Aerial crown-view tile of a tropical tree (Barro Colorado Island, Panama), acquired 20250616:
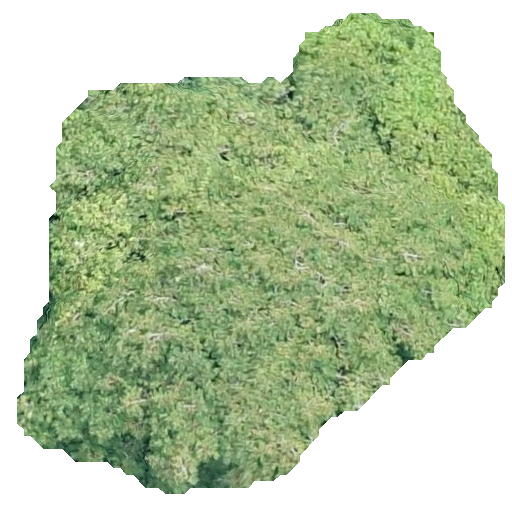
Species: Virola surinamensis
GBIF accepted scientific name: Virola surinamensis
Crown area: 236.215 m²